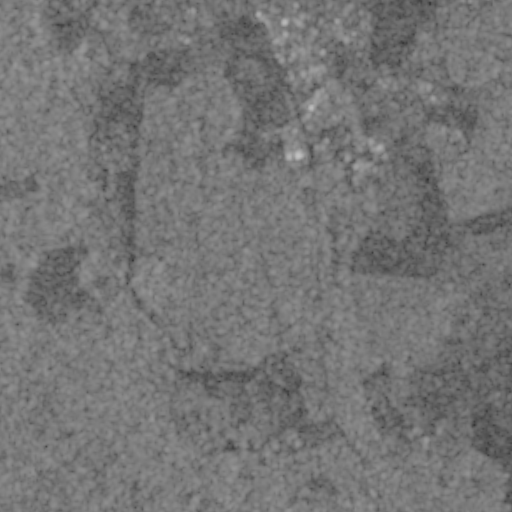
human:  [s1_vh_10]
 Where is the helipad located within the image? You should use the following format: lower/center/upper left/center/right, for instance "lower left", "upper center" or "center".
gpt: The helipad is located in the upper center of the image.
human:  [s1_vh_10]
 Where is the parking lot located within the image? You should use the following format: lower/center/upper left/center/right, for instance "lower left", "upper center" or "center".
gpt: The parking lot is located in the upper center of the image.
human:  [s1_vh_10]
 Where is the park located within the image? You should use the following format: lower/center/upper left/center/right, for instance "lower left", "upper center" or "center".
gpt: There is no park in the image.

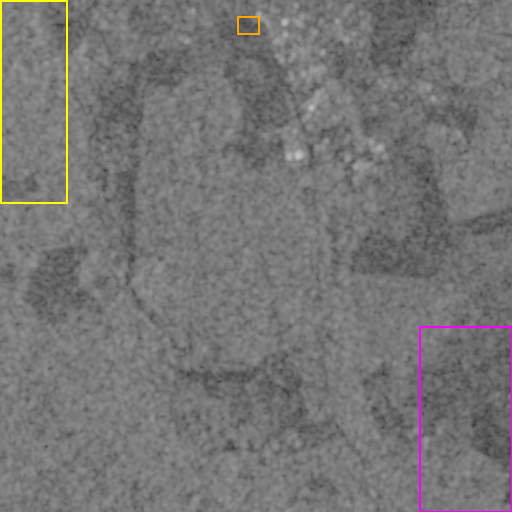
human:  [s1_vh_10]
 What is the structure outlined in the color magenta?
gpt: The structure outlined in magenta is a crop field.
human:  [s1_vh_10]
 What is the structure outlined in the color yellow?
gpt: The structure outlined in yellow is a park.
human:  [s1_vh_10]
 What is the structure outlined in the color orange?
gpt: The structure outlined in orange is a parking lot.
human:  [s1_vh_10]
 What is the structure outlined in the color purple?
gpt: There is no purple outline.